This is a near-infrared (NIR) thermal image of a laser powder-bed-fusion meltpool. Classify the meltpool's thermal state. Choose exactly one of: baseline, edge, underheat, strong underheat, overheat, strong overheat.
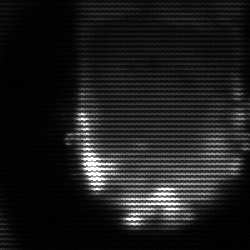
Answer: baseline